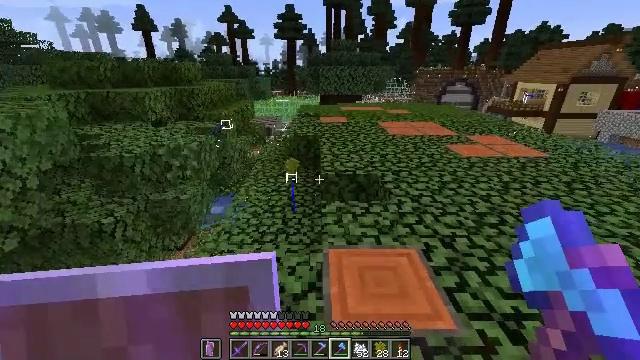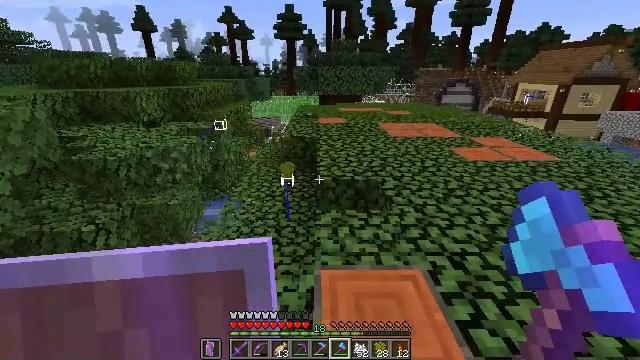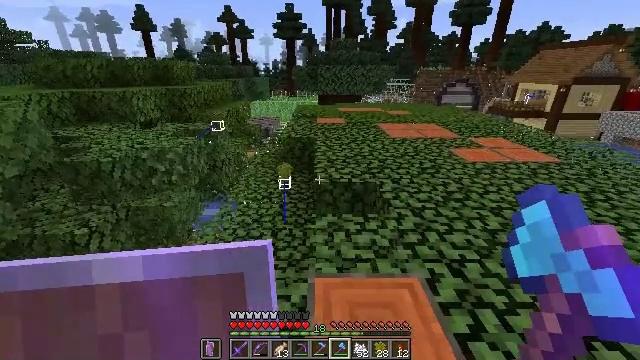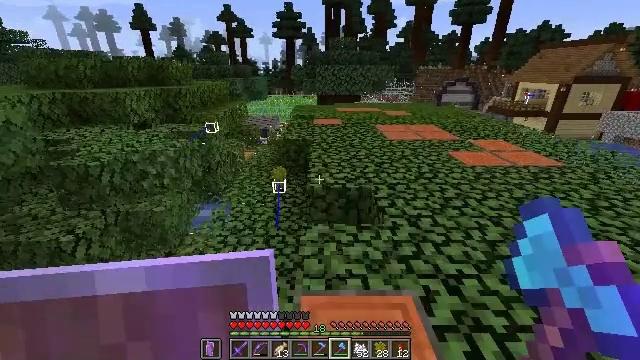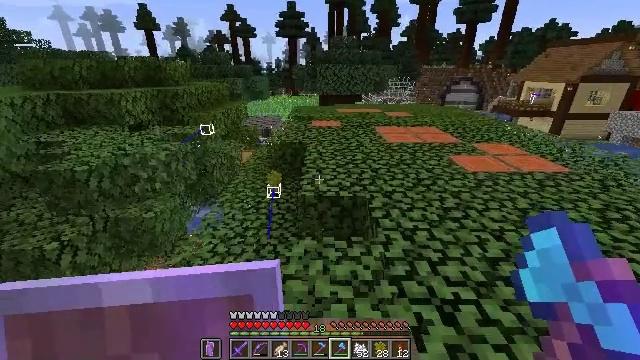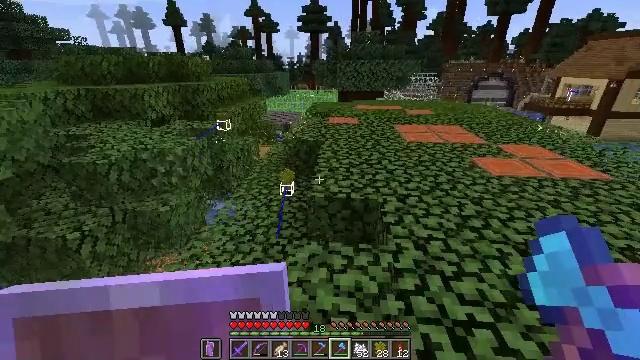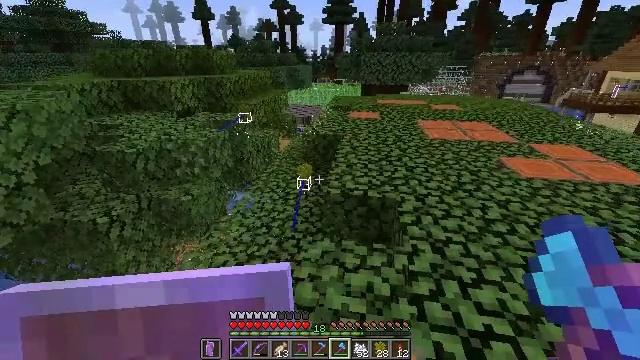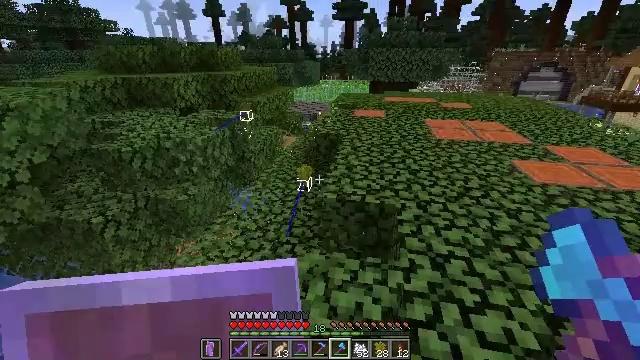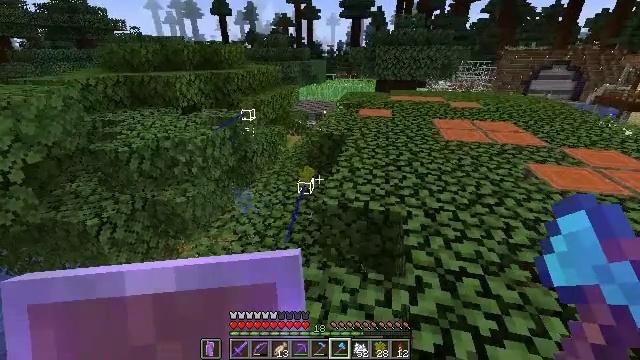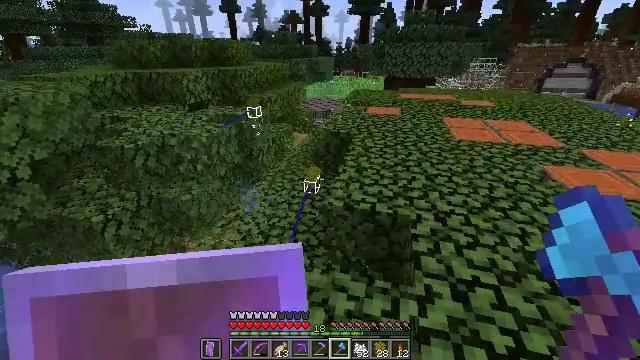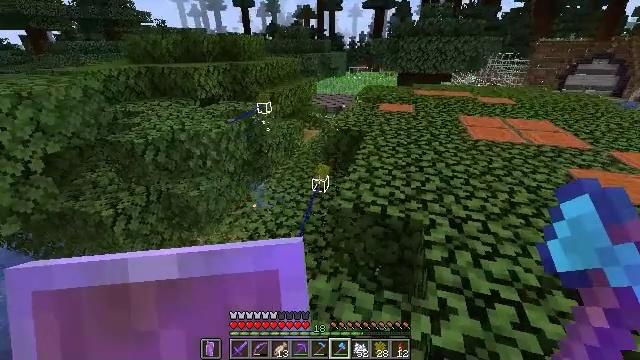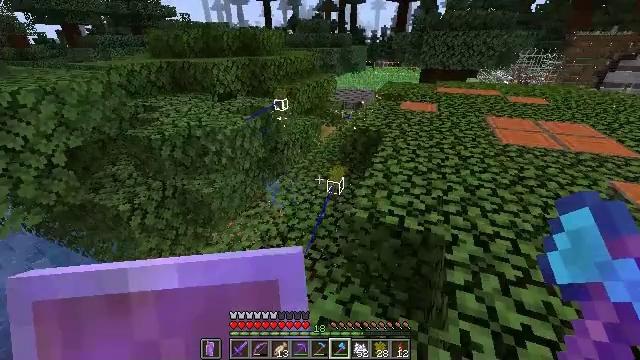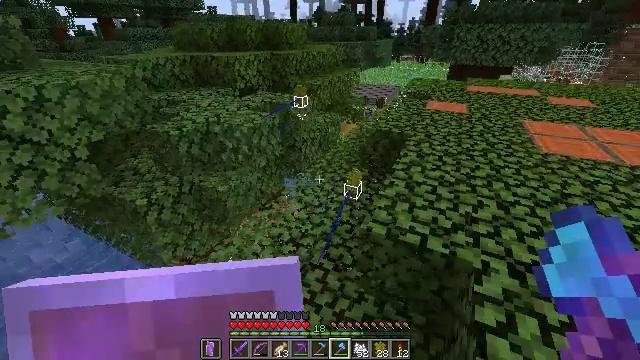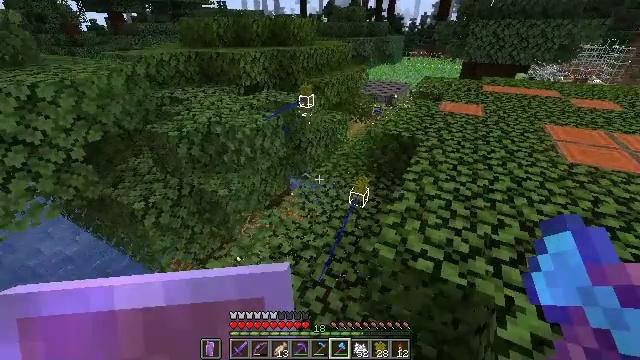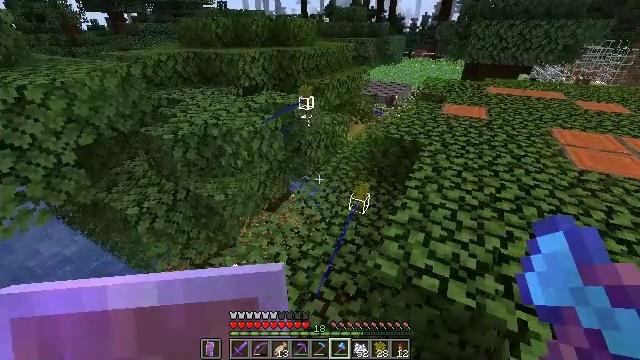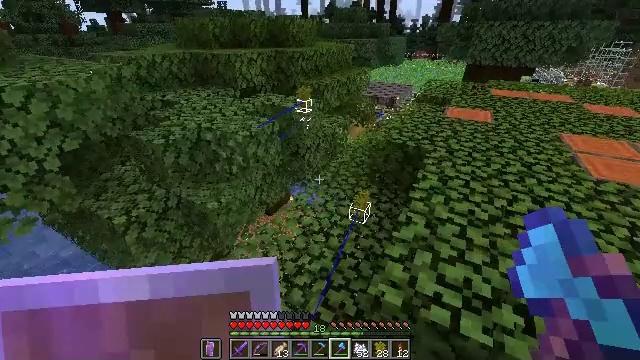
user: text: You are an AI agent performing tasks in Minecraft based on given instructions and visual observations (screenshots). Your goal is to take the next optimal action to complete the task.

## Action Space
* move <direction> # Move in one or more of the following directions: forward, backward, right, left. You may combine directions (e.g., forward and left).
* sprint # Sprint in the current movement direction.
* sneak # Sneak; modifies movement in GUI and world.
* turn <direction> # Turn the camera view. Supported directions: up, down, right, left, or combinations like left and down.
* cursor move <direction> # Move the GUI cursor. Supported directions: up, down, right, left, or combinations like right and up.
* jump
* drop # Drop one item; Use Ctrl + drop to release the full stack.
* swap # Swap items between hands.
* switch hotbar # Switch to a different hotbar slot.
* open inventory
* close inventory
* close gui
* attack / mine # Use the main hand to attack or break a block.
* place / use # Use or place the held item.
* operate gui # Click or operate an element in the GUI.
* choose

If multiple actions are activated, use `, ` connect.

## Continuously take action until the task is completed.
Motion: motion action
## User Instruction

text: Harvest acacia leaves with your hand or a tool.
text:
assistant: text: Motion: move forward and move right
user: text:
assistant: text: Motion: move forward and move right
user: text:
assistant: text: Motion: move forward and move right
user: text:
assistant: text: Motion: move forward and move right
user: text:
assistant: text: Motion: move forward and move right, turn left
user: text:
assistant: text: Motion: move forward and move right, turn left and down
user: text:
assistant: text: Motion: move forward, turn left
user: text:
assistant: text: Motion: move forward, turn left
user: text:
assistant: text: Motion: move forward, turn left
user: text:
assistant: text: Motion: move forward, turn left
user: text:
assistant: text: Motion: move forward, turn left
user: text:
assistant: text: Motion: move forward, turn left and down
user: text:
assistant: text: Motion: move forward, turn left
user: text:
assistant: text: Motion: move forward
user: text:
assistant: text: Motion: move forward
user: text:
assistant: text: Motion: move forward
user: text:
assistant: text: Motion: move forward
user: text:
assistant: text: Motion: move forward
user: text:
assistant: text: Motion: move forward
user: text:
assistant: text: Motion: move forward
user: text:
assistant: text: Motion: move forward
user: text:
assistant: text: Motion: move forward
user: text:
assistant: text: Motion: move forward, turn right
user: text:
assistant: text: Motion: move forward, turn right
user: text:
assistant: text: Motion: move forward, turn right
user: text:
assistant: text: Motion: move forward, turn right
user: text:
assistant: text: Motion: move forward, turn right
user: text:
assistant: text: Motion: move forward, turn right
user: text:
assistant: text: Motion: move forward
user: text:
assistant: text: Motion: move forward